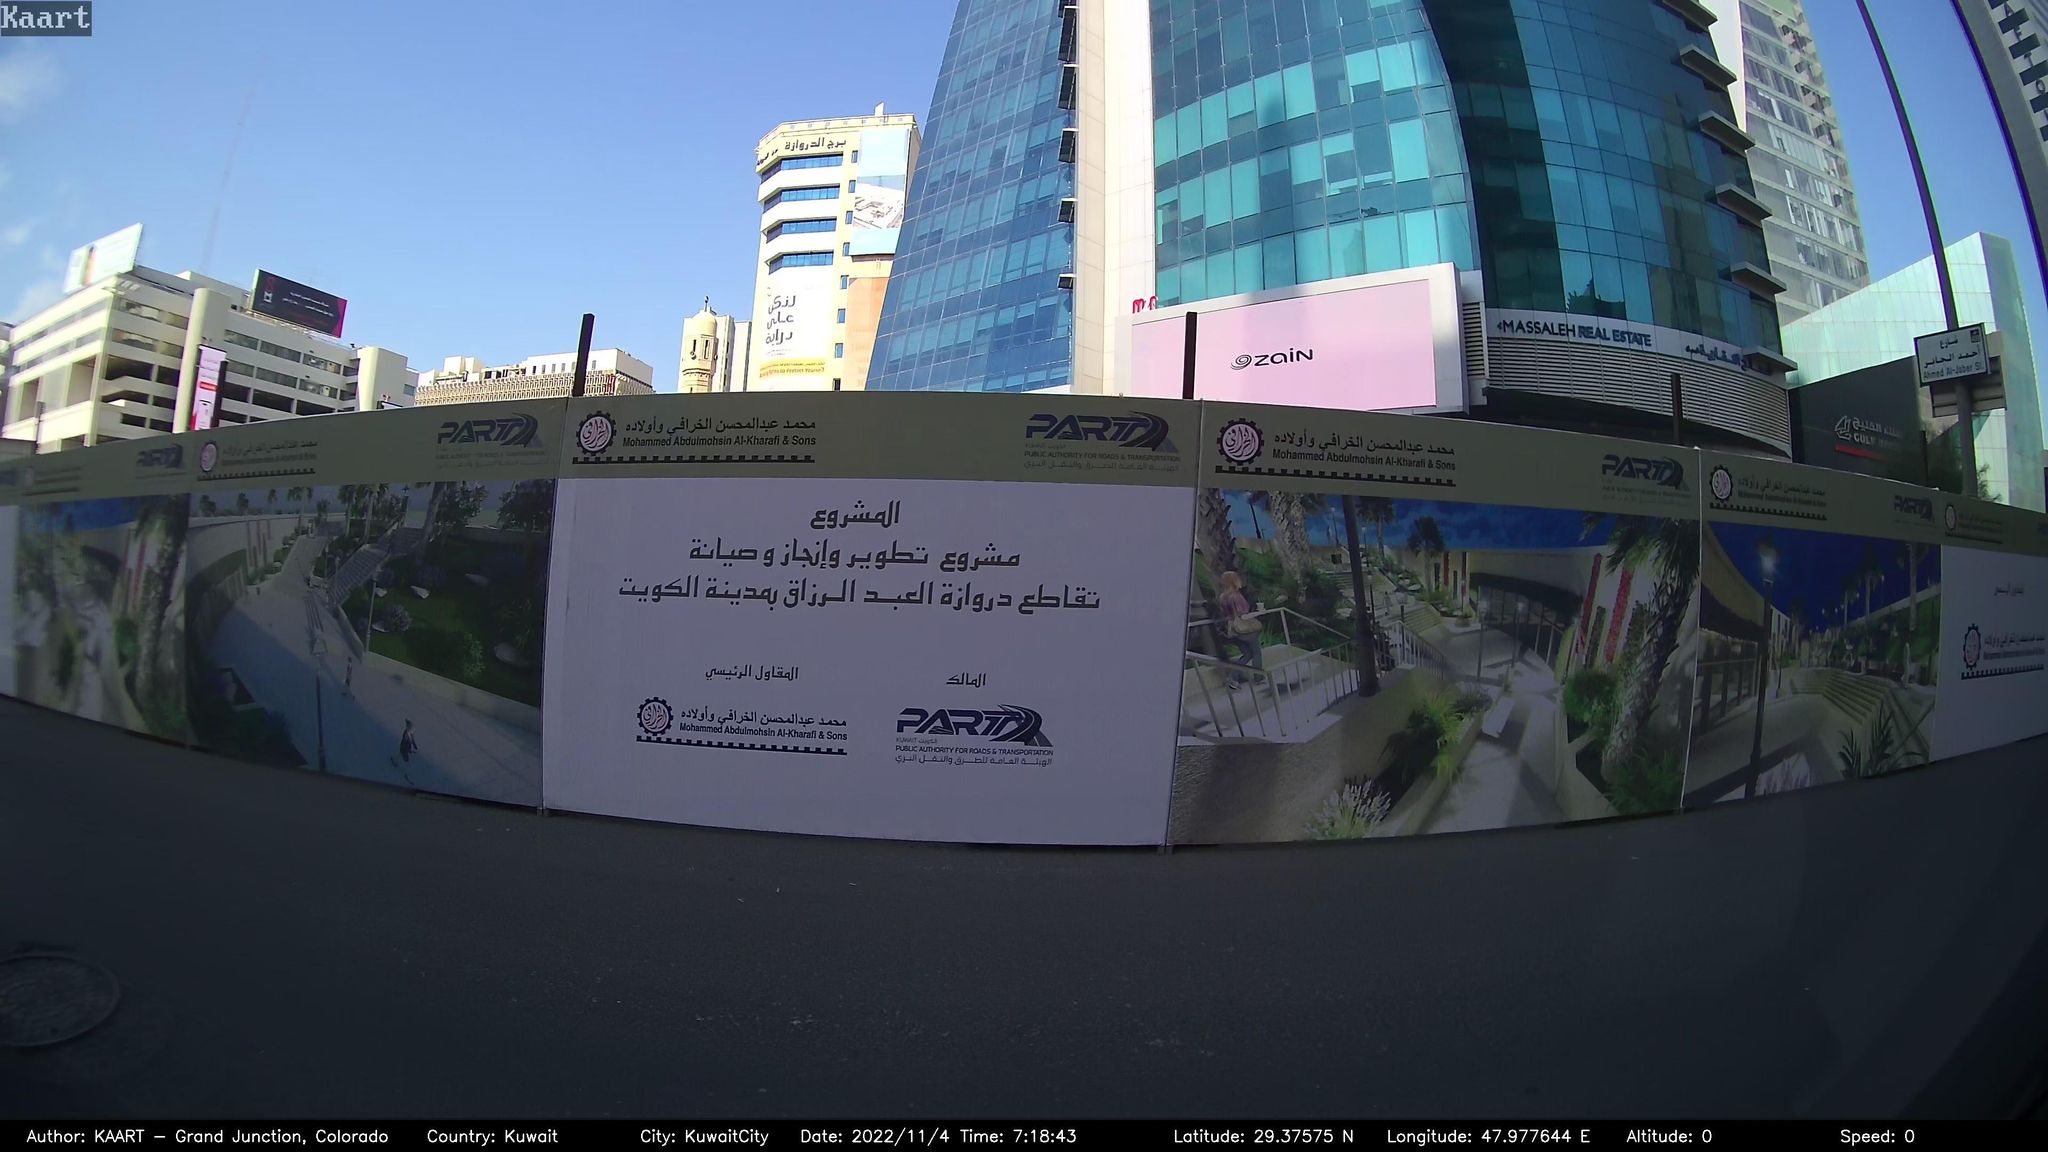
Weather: clear
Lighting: day
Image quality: good
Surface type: driving surface
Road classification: primary, primary_link
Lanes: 2
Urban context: urban centre
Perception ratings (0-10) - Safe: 0.47, Lively: 4.26, Beautiful: 1.18, Boring: 6.91, Depressing: 5.5, Wealthy: 7.02